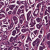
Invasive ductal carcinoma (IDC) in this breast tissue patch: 1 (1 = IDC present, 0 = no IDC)